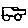
Label: car